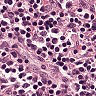
Metastatic tissue present: no